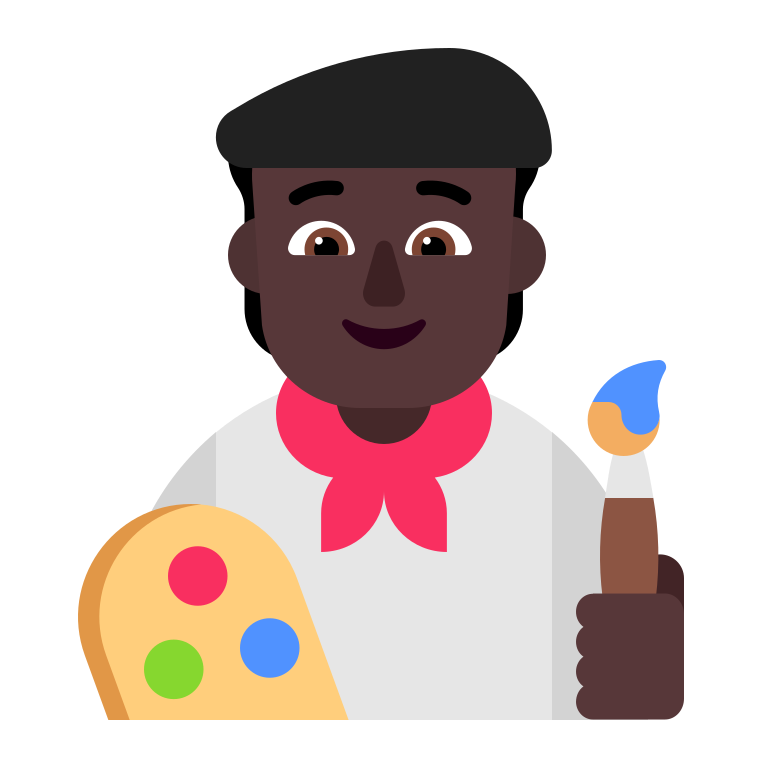
artist flat dark